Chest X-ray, AP view. Patient: 5 years old, sex M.
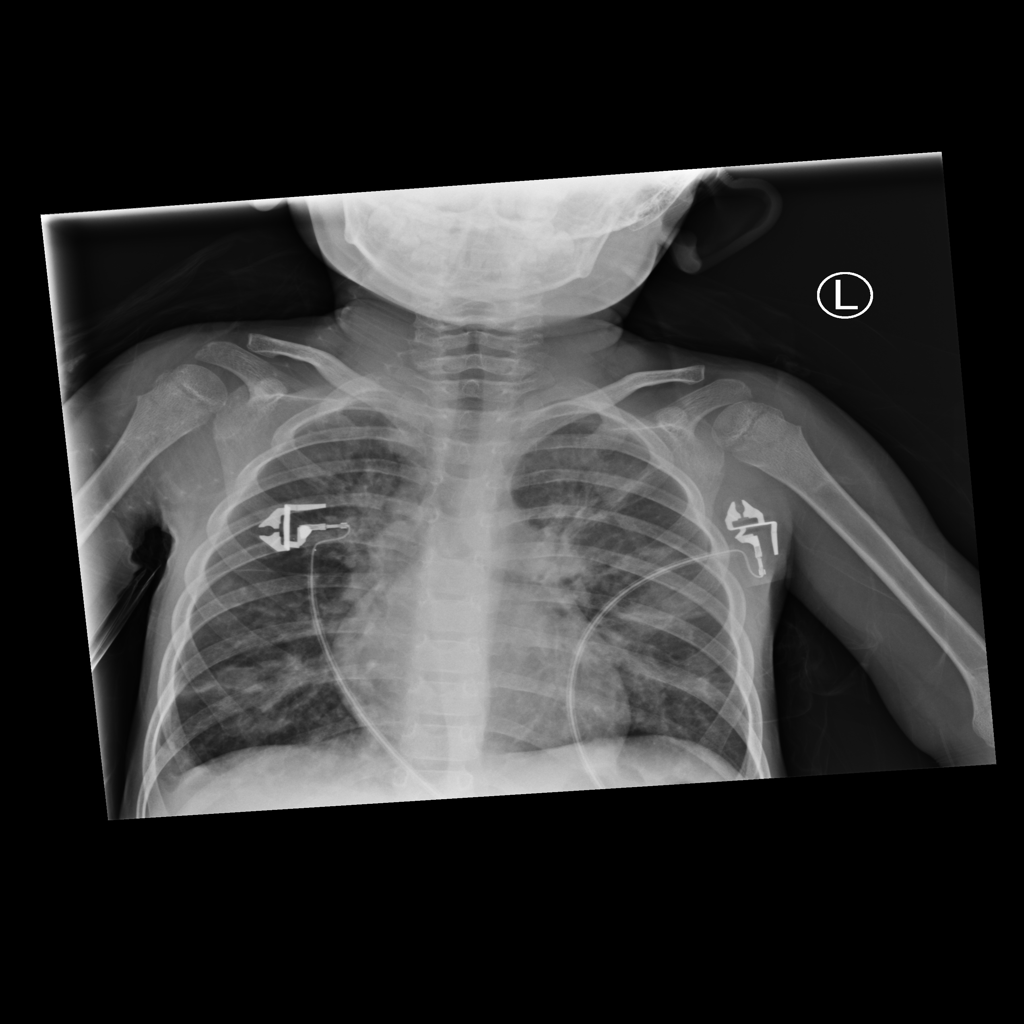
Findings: Atelectasis, Infiltration